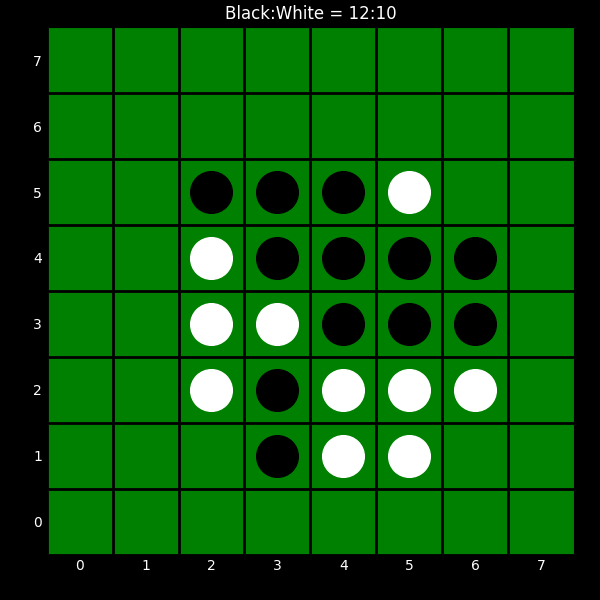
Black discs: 12
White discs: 10